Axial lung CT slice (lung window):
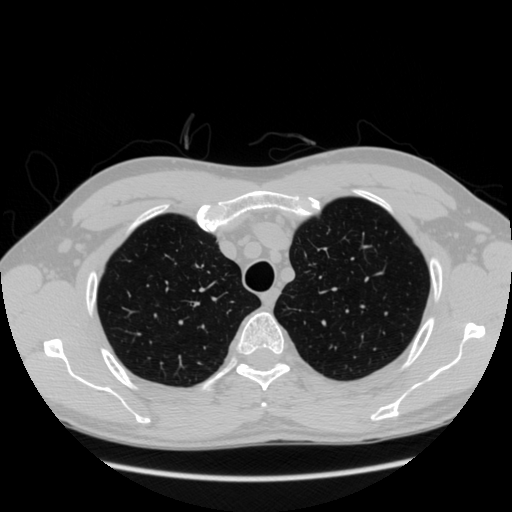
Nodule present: no